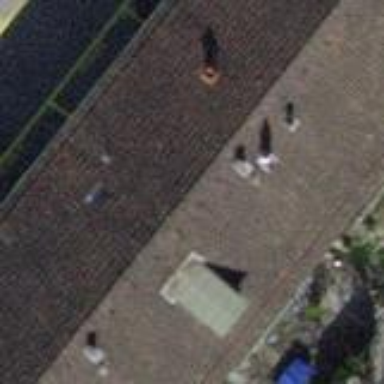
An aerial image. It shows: Building with tile roof.